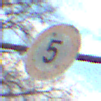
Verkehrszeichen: Geschwindigkeit5
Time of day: MorningAfternoon
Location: Outdoor (Nature)
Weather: PartlyCloudy
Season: Autumn
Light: Natural